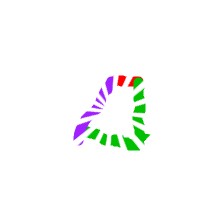
Shape: trapezoid